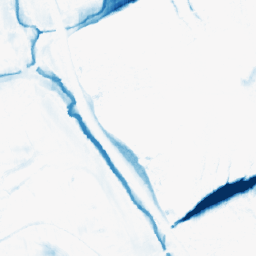
Category: morphological
Decomposition family: morphological_ellipse
Decomposition parameters: operation: closing
width: 30
height: 10
Upsampling method: nearest
Upsampling parameters: scale: 2
Upsampling scale: 2